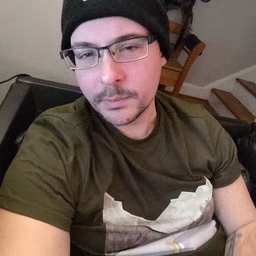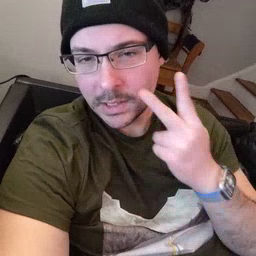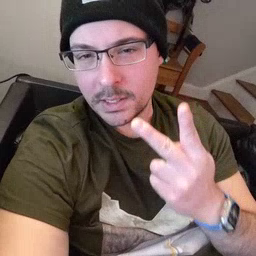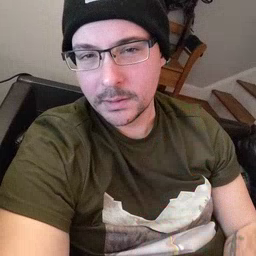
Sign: see